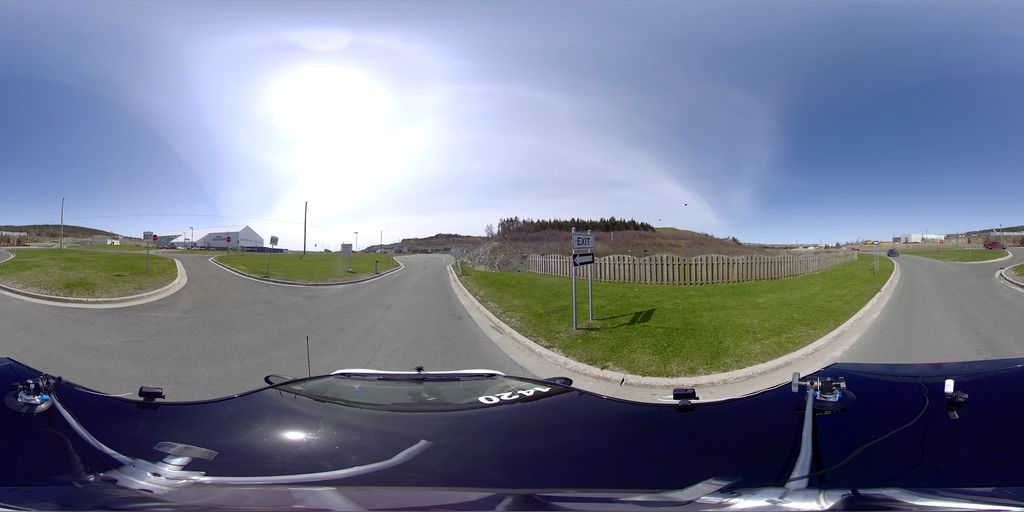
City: st_johns